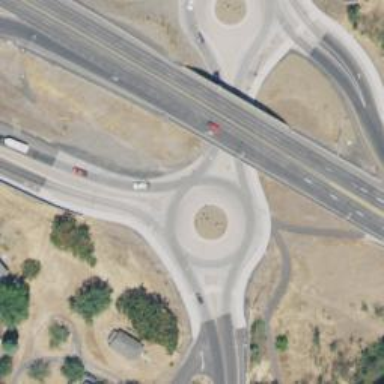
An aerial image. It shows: Primary highway intersecting roundabout.